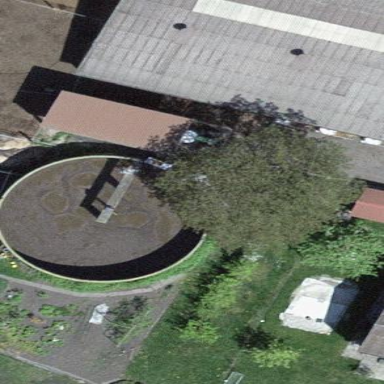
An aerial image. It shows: Storage tank building.